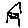
Label: house